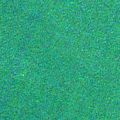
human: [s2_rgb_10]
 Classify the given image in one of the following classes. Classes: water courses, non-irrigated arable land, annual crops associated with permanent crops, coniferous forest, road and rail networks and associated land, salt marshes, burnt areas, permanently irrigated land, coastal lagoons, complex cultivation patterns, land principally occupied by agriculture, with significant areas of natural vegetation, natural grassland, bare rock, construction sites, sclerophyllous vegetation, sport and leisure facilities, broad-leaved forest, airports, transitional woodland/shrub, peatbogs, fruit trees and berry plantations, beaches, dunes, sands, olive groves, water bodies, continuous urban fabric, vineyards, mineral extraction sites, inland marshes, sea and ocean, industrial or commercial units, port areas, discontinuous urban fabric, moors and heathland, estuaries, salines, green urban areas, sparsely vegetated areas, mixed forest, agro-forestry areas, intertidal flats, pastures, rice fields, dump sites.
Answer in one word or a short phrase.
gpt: sea and ocean